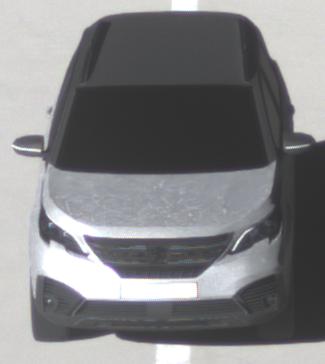
Make: Peugeot
Model: 5008 1.2 PureTech 130 Active
Detailed model: 5008 (II) (03/17 - 09/20)
Model produced from: 2017/03
Model produced until: 2018/07
Doors: 5
Color: white
Road condition: dry road
Daytime: morning or afternoon
Contrast: high contrast